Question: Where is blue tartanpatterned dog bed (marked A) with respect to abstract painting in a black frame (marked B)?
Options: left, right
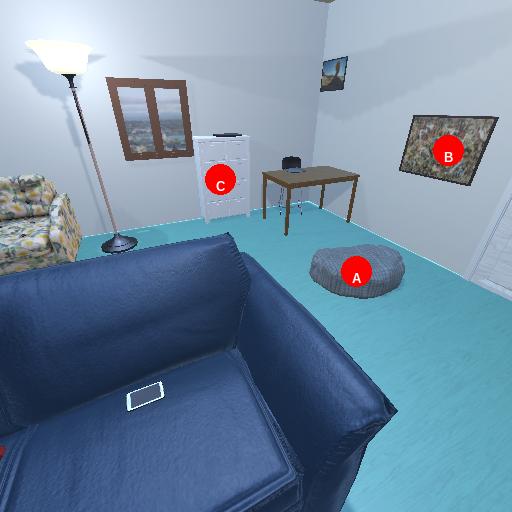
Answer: left